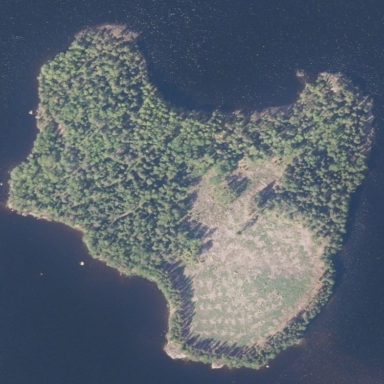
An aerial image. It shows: Mixed leaf woodland that serves as forest. It is classified as islet and consists of combination of mixed leaf types.